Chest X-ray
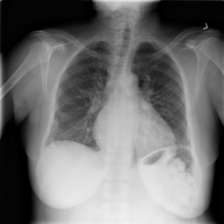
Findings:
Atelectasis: positive
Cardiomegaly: positive
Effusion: negative
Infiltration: negative
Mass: negative
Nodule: negative
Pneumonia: negative
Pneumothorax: negative
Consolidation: negative
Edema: negative
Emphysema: negative
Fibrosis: negative
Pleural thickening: negative
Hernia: negative